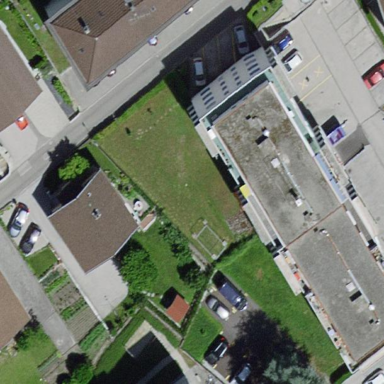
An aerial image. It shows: Flat-roofed apartment building.